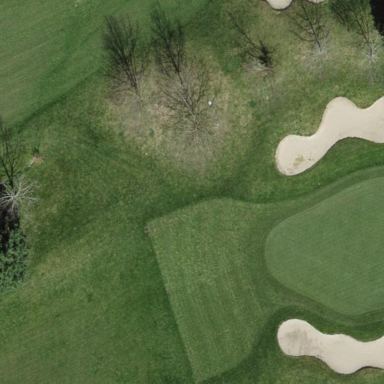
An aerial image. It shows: Golf fairway surrounded by grass.